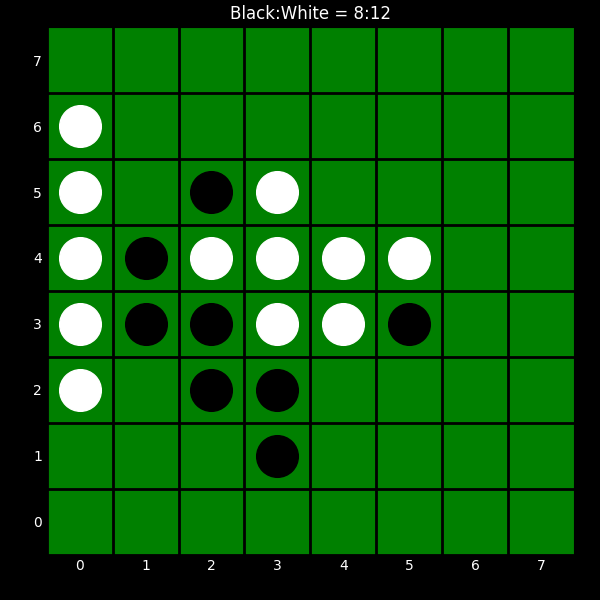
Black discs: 8
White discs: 12